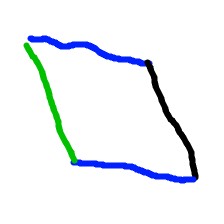
Shape: parallelogram